Question: I am trying to add a probability curve on top of the histogram but it does not seem to work. For example

I wanted to add a probability line on the right side so I could show the density on the left and probability of happening on the right.
The code that I have done
'''
x <- Delays_weather0$dif
h<-hist(x, breaks=10, col="red", xlab="Delays",
main="Flight Delays")
'''
and the probability curve that I want to add on
'''
my <- pnorm(-18:265, mean = mean(Delays_weather0$dif), sd = sd(Delays_weather0$dif), lower.tail = FALSE)
plot(my, type = "l")
'''
I hope this is understandable
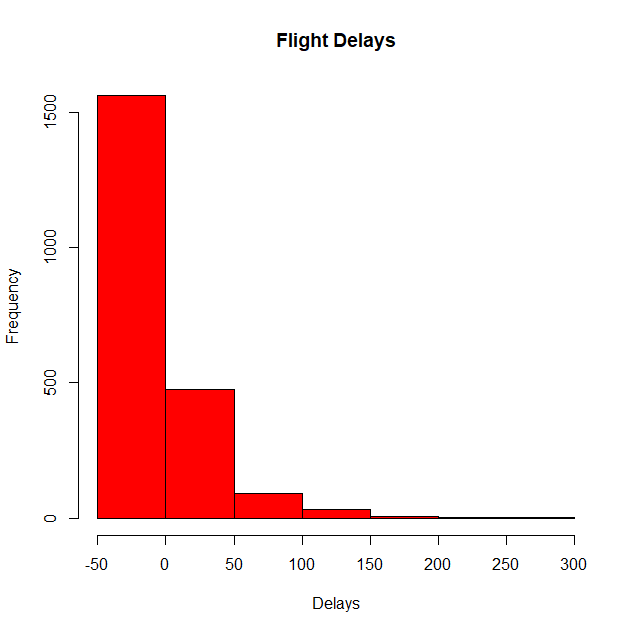
Answer: Following up @yarnabrina's reproducible example to (1) use a kernel density estimator rather than assuming Normality, (2) put a probability axis on the right side:
'''
library(nycflights13)
npts <- 1000
dataset <- flights$dep_delay[1:npts]
par(las=1,bty="l", ## cosmetic
mar=c(5,4,2,5)) ## expand R margin to make room for second axis
h0 <- hist(x = dataset,
breaks=100,
col = "red",
xlab = "Delay (min)",
ylab="",
main="",
xlim=c(-50,200)) ## cosmetic: leave out a few extreme values
## put axis label at *top* of axis
mtext(side=2,at=550,"Frequency")
## compute kernel density estimate
dd <- density(na.omit(dataset), adjust=3)
dx <- diff(h0$mids)[1] ## histogram bin width
## scale density to match count vales
lines(dd$x,dd$y*npts*dx,lwd=2,col="blue")
## set up auxiliary axis
dbrks <- seq(0,0.05,by=0.01)
axis(side=4,at=dbrks*npts*dx,label=dbrks)
mtext(side=4,at=550,"Probability") ## axis label
'''